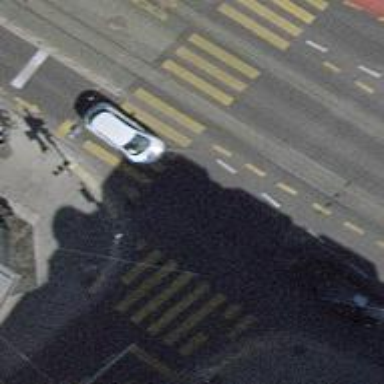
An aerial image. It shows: Crossing with zebra markings controlled by traffic signals.